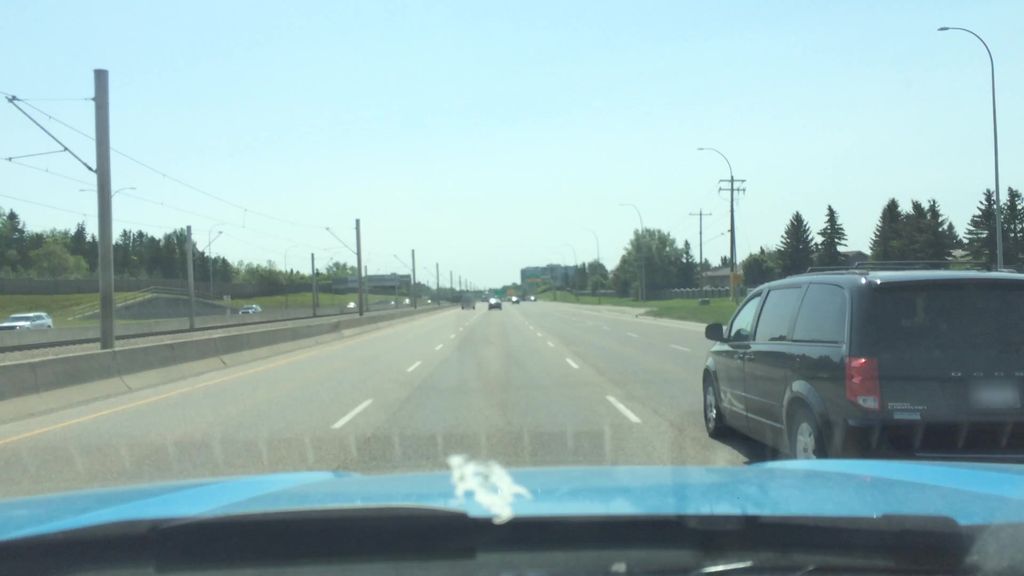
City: calgary